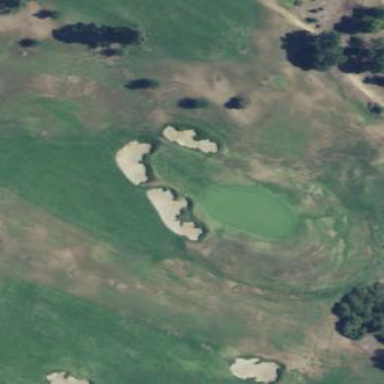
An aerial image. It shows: Rough area in golf course.